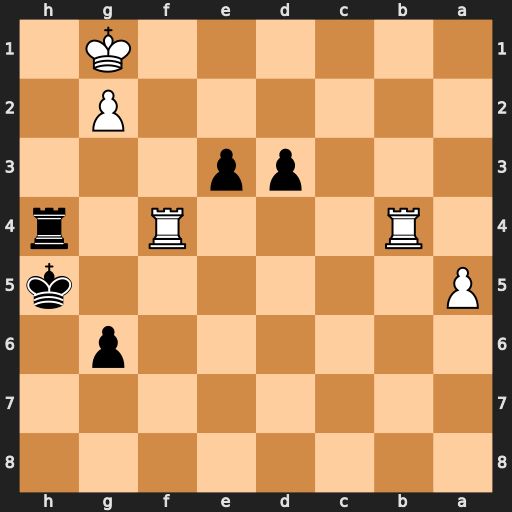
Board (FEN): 8/8/6p1/P6k/1R3R1r/3pp3/6P1/6K1
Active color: b
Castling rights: -
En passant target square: -
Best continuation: Rxf4 Rxf4 d2 Rd4 e2